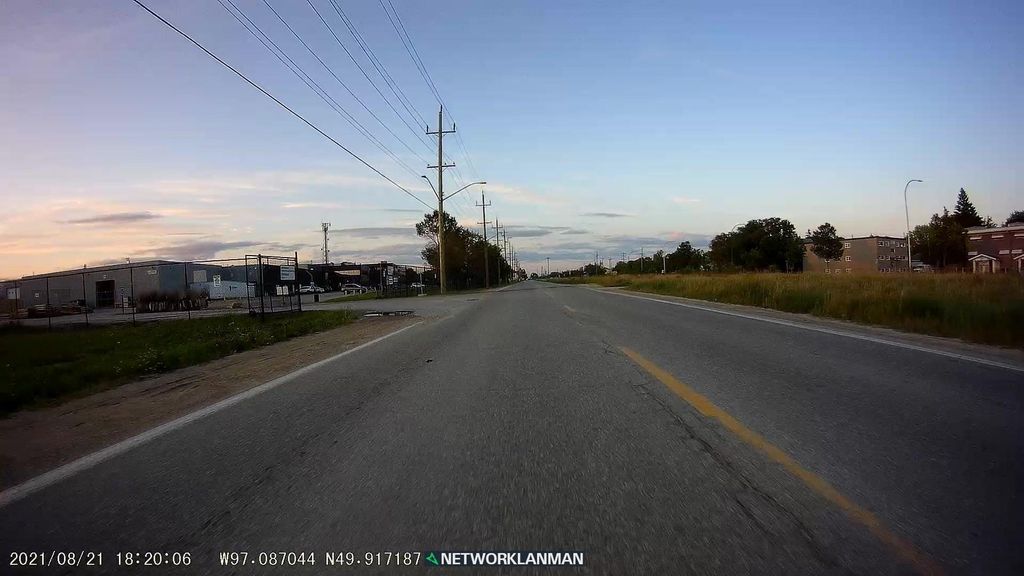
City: winnipeg